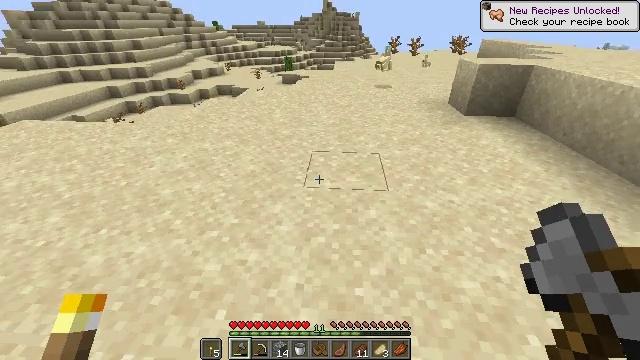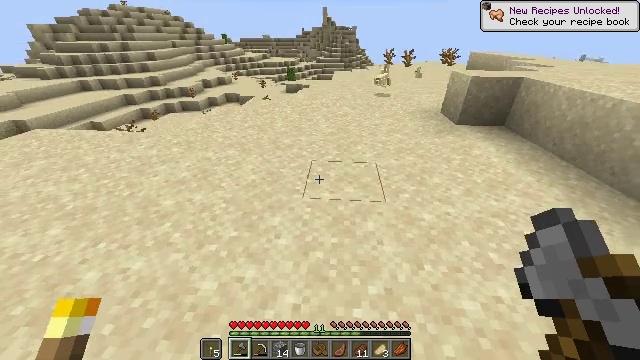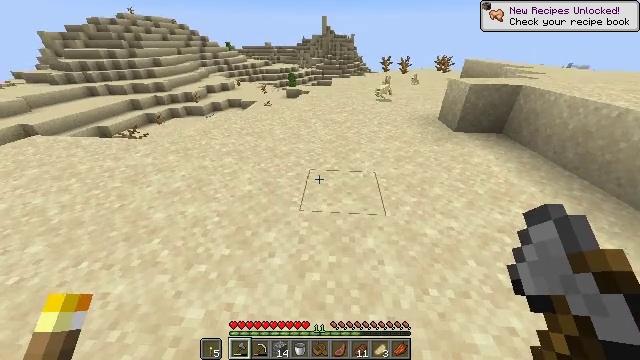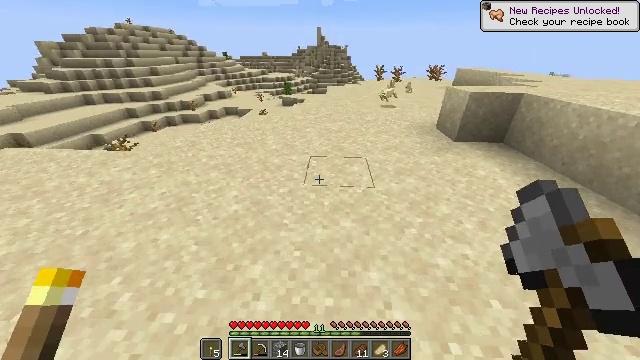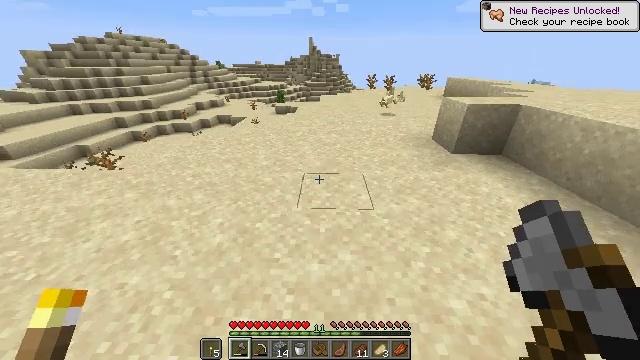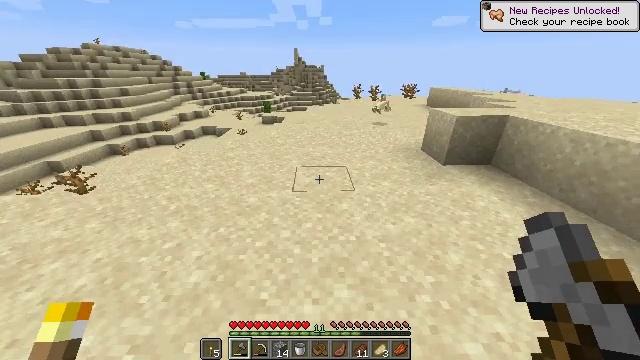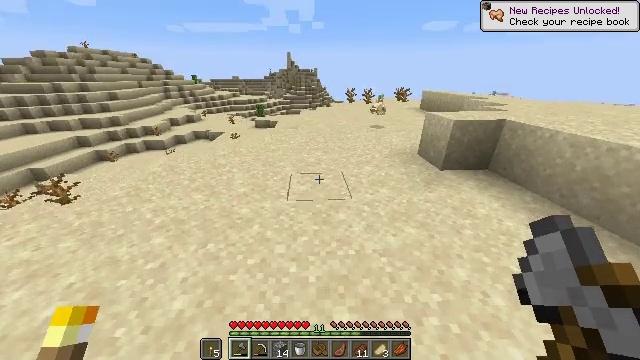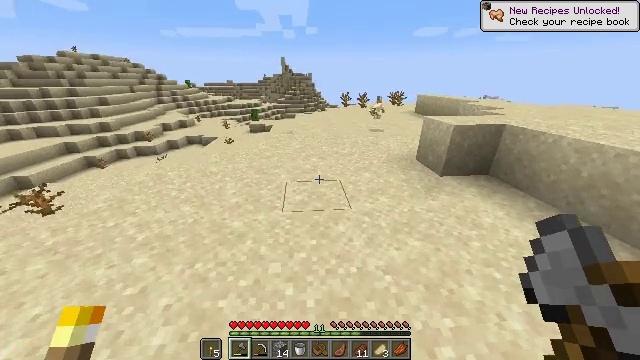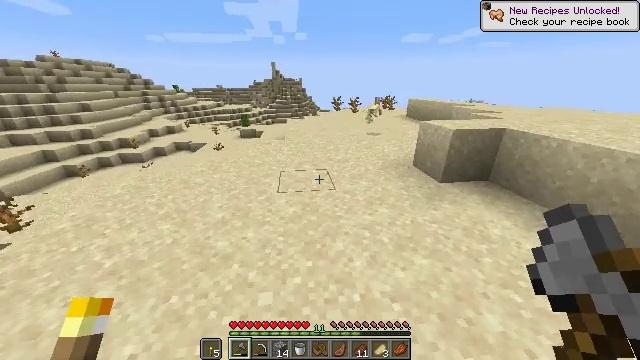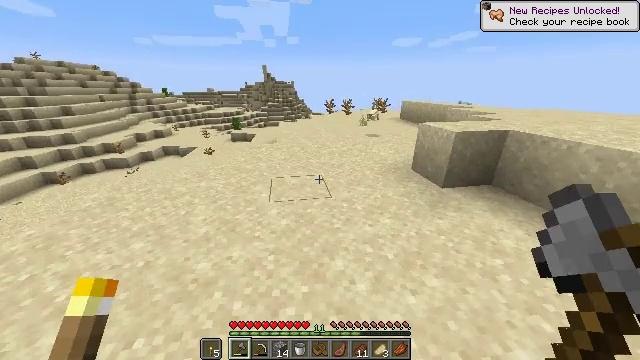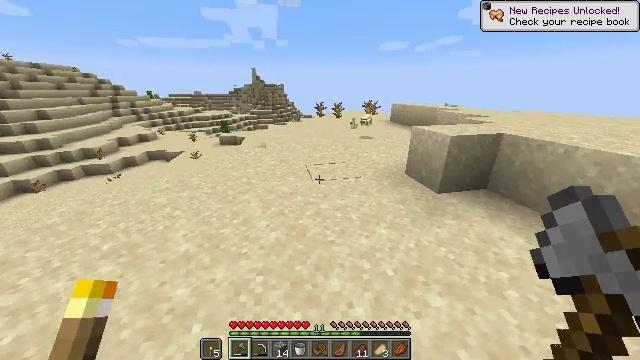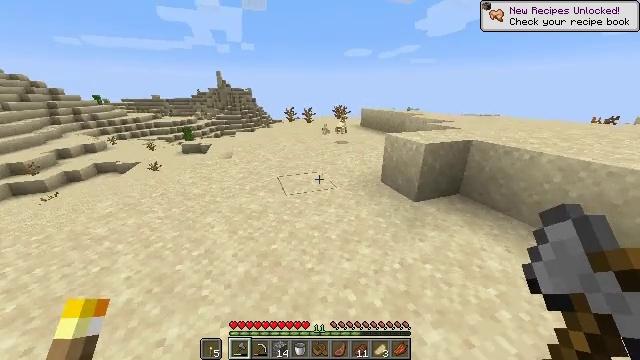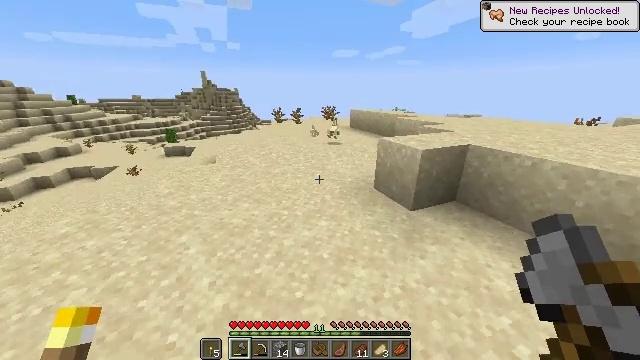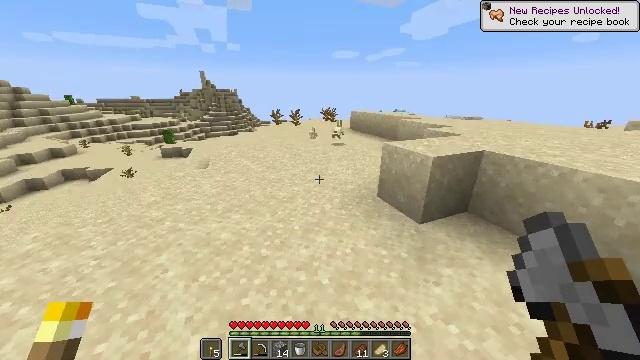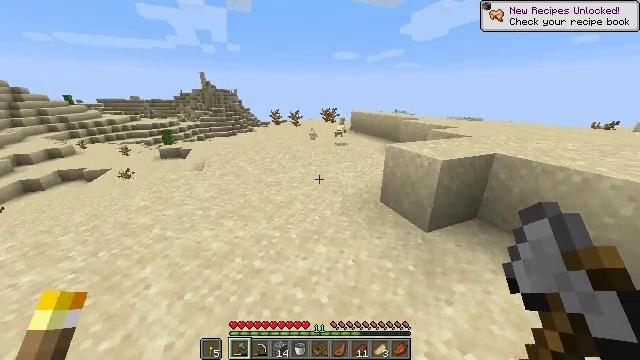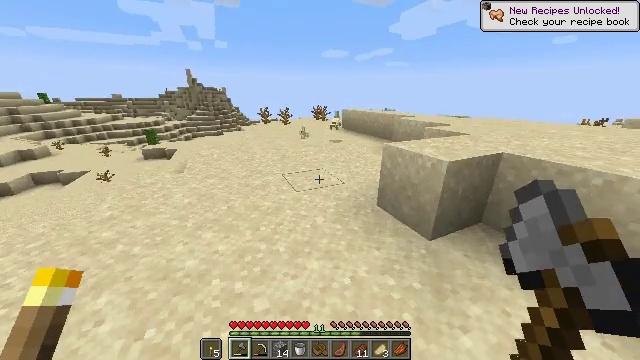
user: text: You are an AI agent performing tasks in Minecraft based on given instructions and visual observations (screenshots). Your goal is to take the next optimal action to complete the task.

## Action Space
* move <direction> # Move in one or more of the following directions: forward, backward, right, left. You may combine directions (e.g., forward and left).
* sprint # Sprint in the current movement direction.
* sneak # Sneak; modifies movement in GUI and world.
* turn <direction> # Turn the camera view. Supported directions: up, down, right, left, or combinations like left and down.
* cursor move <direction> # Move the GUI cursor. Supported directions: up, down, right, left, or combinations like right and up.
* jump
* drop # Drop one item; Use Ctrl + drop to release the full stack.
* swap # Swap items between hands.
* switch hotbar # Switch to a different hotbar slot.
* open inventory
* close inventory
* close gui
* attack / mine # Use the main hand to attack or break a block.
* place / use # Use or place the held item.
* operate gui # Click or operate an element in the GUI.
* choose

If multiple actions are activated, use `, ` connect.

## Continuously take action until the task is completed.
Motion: motion action
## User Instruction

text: Hunt a rabbit.
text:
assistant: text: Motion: move forward, sprint
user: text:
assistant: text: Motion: move forward, sprint
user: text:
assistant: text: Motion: move forward, sprint, turn right and up
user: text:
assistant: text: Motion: move forward, sprint, turn right and up
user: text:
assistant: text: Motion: move forward, sprint, turn right and up
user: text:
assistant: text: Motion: move forward, sprint, turn right
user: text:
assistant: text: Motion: move forward, sprint, turn right
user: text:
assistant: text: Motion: move forward, sprint, turn right
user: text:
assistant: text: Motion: move forward, sprint, turn right
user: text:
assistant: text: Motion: move forward, sprint, turn right
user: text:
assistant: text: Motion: move forward, sprint, turn right and up
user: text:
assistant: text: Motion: move forward, sprint, turn right
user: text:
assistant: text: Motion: move forward, sprint
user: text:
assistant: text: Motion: move forward, sprint
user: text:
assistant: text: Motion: move forward, sprint, turn right
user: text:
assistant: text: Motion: move forward, turn right
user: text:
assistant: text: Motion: move forward, turn right
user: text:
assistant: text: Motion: move forward
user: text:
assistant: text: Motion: move forward, turn left
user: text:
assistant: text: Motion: move forward
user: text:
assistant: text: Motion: move forward
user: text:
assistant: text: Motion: move forward
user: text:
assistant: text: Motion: move forward
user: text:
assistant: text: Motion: move forward
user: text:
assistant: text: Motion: move forward
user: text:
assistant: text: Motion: move forward
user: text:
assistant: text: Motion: move forward
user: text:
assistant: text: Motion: move forward
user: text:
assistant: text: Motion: move forward
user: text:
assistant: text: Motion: move forward